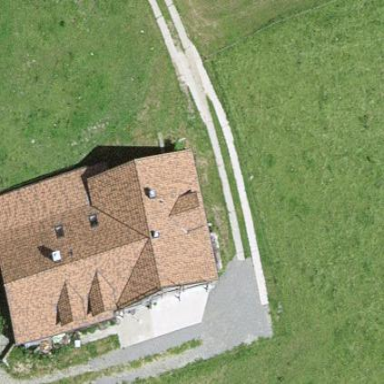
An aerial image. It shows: Gabled roof house.